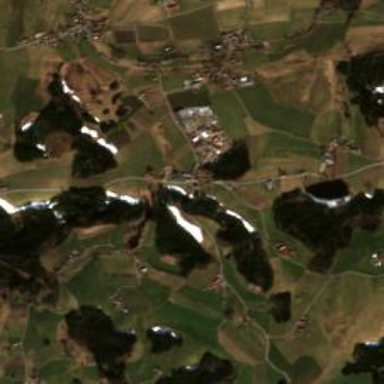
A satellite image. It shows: Village area.